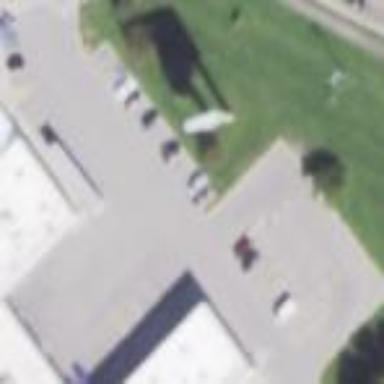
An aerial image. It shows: Parking area with surface.